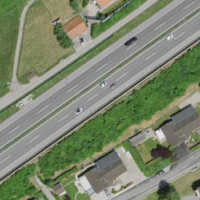
EUNIS habitat code: 57
Species observed at this site:
Buteo buteo